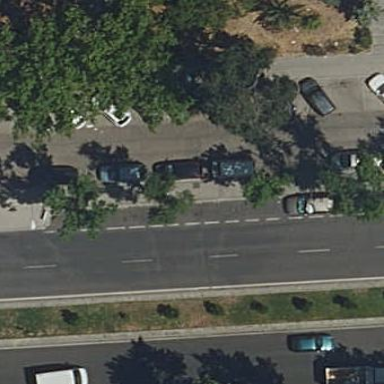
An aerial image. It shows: Kerb barrier.